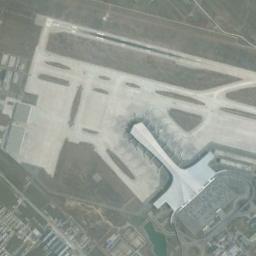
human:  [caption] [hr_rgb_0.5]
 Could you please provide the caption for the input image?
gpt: An airport with some staggered runways and a terminal in the vacant lot and some buildings beside .

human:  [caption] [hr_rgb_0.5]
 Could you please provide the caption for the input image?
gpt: The airport was built in the middle of lush vegetation .

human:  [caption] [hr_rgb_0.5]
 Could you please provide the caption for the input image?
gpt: An airport is in the middle of grass next to many buildings .

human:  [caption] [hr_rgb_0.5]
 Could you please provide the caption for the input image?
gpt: There are many buildings beside the runway of the airport .

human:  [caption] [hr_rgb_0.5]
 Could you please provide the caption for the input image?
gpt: There is a unique building in the airfield .